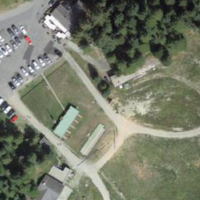
EUNIS habitat code: 26
Species observed at this site:
Arctostaphylos uva-ursi